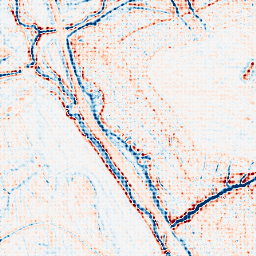
Category: edge_preserving
Decomposition family: bilateral
Decomposition parameters: d: 9
sigma_color: 25
sigma_space: 75
Upsampling method: sinc_blackman
Upsampling parameters: scale: 4
kernel_size: 4
Upsampling scale: 4